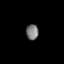
Tissue: lung
Cell type: Epithelial cells
Senescence score: 0.224
Nuclear area (px): 186
Mean DAPI intensity: 121.86